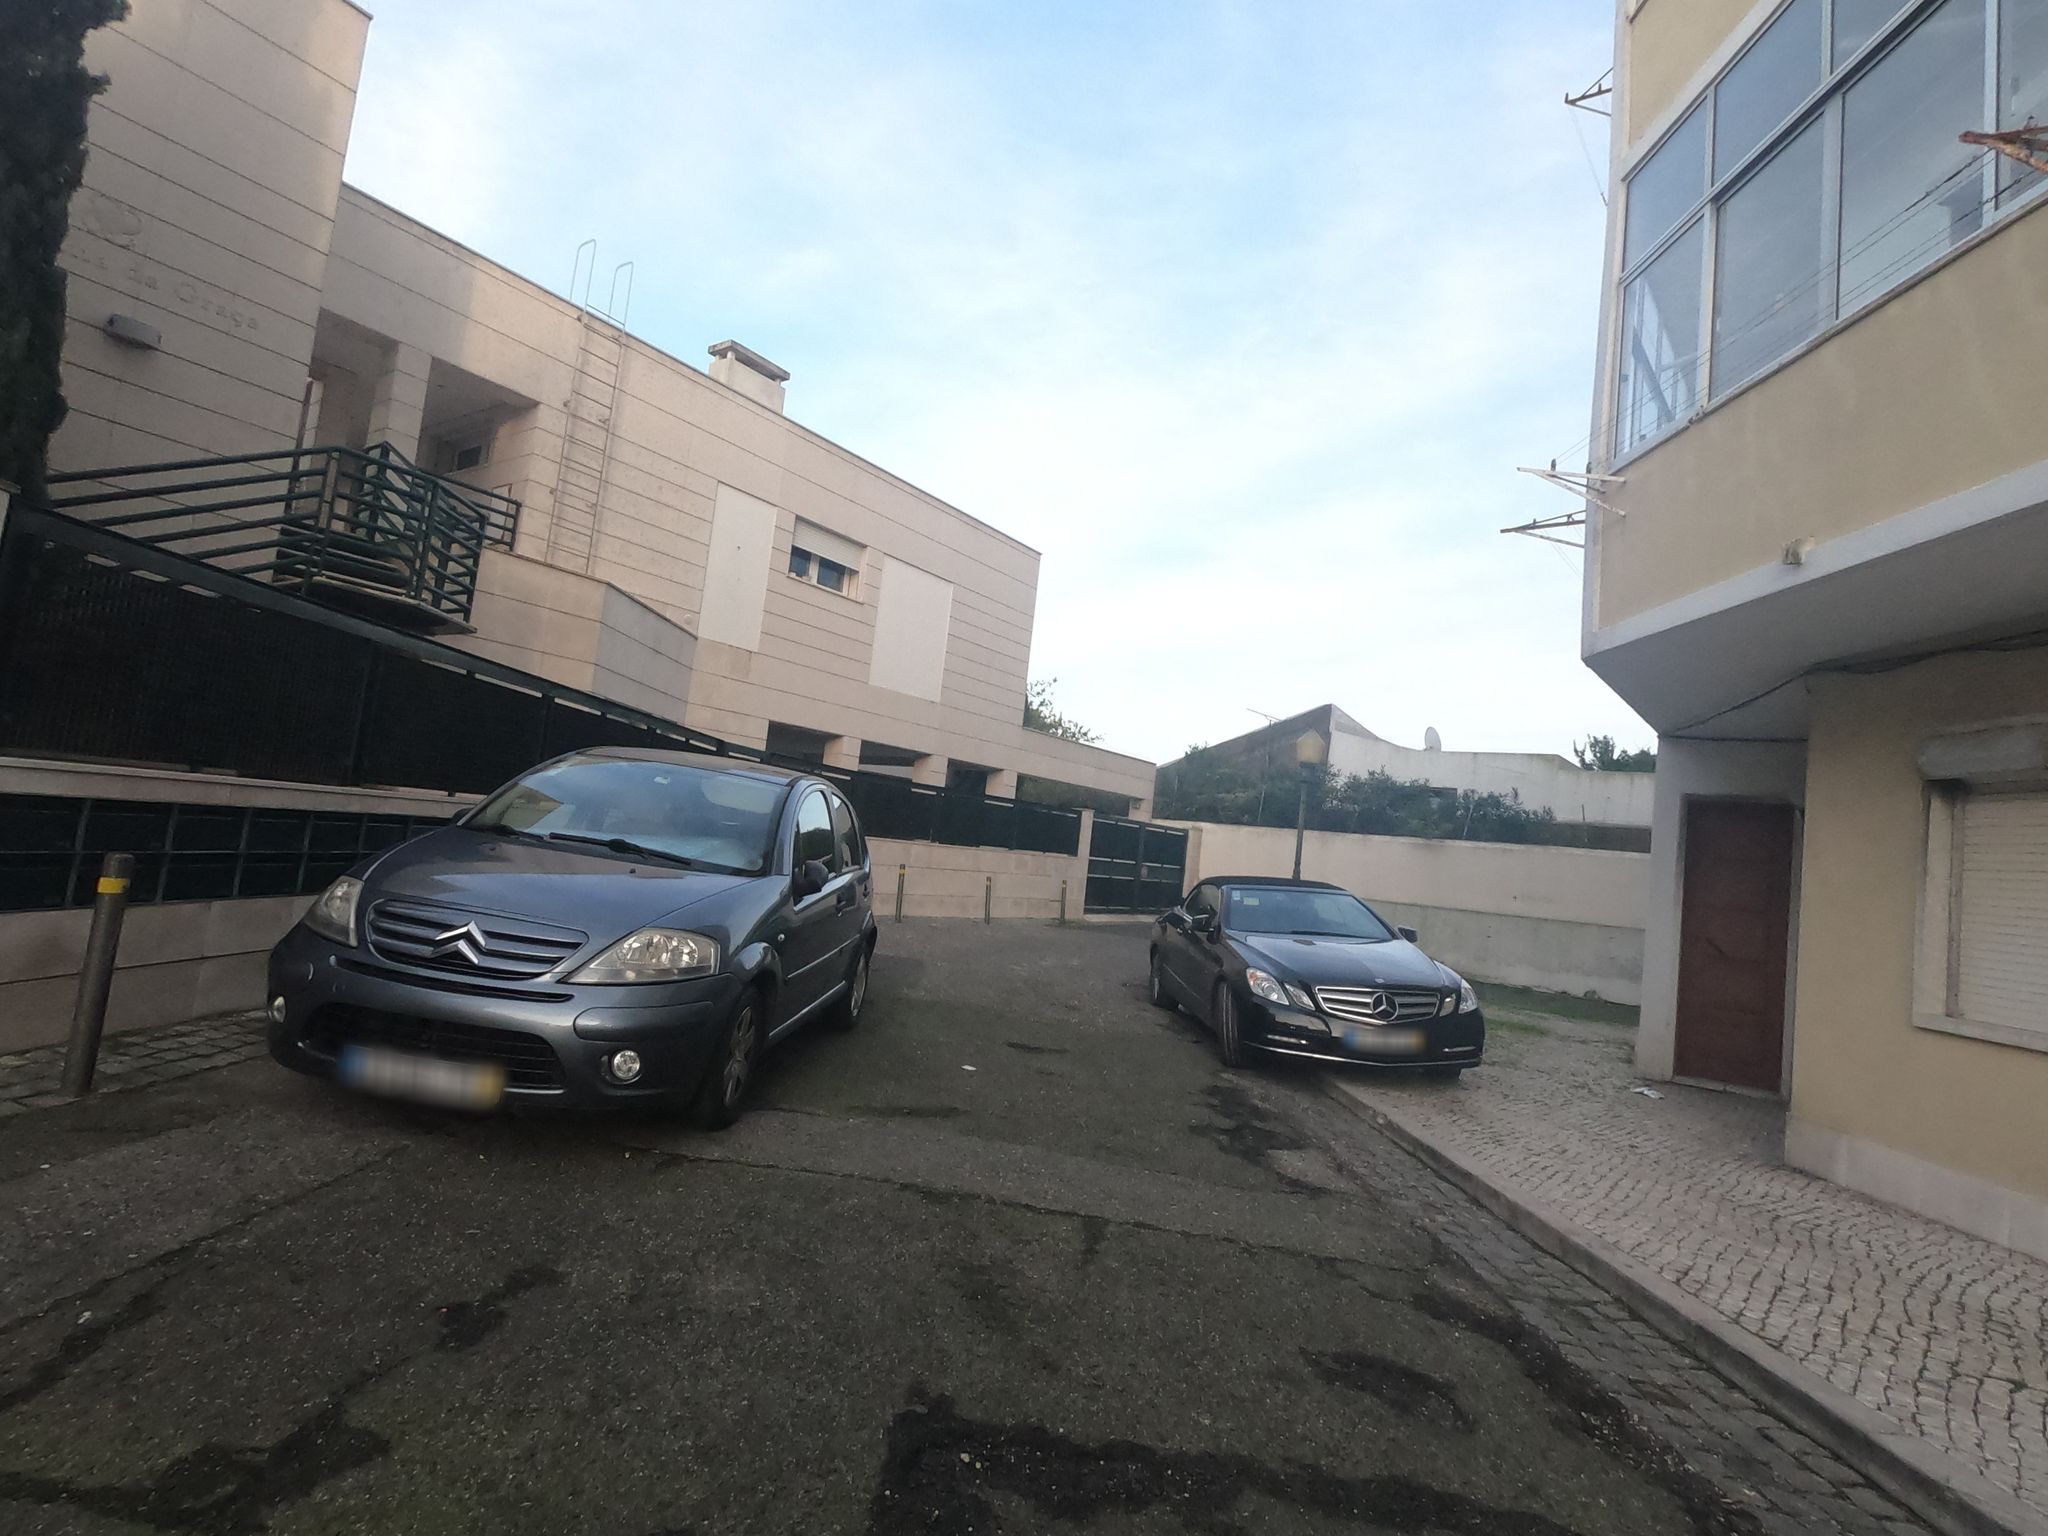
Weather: clear
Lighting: day
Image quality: good
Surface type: walking surface
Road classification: footway, steps, residential
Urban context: urban centre
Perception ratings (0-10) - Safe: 2.92, Lively: 6.29, Beautiful: 3.73, Boring: 4.64, Depressing: 7, Wealthy: 1.19